Question: So I'm writing some HML & CSS for drop-down lists and I got it to work, but I get a problem when adding more than 2 elements in the div, the elements after the second one are being tabbed down. I can't figure out what's the problem, any suggestions?
Here's my HTML code:
'''
<!DOCTYPE html PUBLIC "-//W3C//DID XHTML 1.0 Transitional// EN" "http://www.w3.org/TR/xhtmli/DTD.xhtmli-transitional.dtd">
<html xmlns="http://www.w3.org/1999/xhtml">
<head>
<link rel="stylesheet" type="text/css" href="css/dropDown.css">
<meta http-equiv="Content-Type" contents="text/html; charst=utf-8" />
<title> My Website </title>
</head>
<body>
<div id="wrapper">
<div id="navMenu">
<ul>
<li><a href="#"> Home </a></li>
</ul>
<ul>
<li><a href="#"> Top 10 Defenders </a>
<ul>
<li><a href="#"> Title 1 </li>
<li><a href="#"> Title 2 </li>
<li><a href="#"> Title 3 </li>
<li><a href="#"> Title 4 </li>
<li><a href="#"> Title 5 </li>
<li><a href="#"> Title 6 </li>
<li><a href="#"> Title 7 </li>
<li><a href="#"> Title 8 </li>
<li><a href="#"> Title 9 </li>
<li><a href="#"> Title 10 </li>
</ul>
</li>
</ul>
<ul>
<li><a href="#"> Top 10 Midfielders </a>
<ul>
<li><a href="#"> Title 1 </li>
<li><a href="#"> Title 2 </li>
<li><a href="#"> Title 3 </li>
<li><a href="#"> Title 4 </li>
<li><a href="#"> Title 5 </li>
<li><a href="#"> Title 6 </li>
<li><a href="#"> Title 7 </li>
<li><a href="#"> Title 8 </li>
<li><a href="#"> Title 9 </li>
<li><a href="#"> Title 10 </li>
</ul>
</li>
</ul>
<ul>
<li><a href="#"> Top 10 Forwards </a>
<ul>
<li><a href="#"> Title 1 </li>
<li><a href="#"> Title 2 </li>
<li><a href="#"> Title 3 </li>
<li><a href="#"> Title 4 </li>
<li><a href="#"> Title 5 </li>
<li><a href="#"> Title 6 </li>
<li><a href="#"> Title 7 </li>
<li><a href="#"> Title 8 </li>
<li><a href="#"> Title 9 </li>
<li><a href="#"> Title 10 </li>
</ul>
</li>
</ul>
<ul>
<li><a href="#"> Best Formations </a>
<ul>
<li><a href="#"> Title 1 </li>
<li><a href="#"> Title 2 </li>
<li><a href="#"> Title 3 </li>
<li><a href="#"> Title 4 </li>
<li><a href="#"> Title 5 </li>
<li><a href="#"> Title 6 </li>
<li><a href="#"> Title 7 </li>
<li><a href="#"> Title 8 </li>
<li><a href="#"> Title 9 </li>
<li><a href="#"> Title 10 </li>
</ul>
</li>
</ul>
</div>
</div>
</body>
</html>
'''
And this is my CSS:
'''
@charset "utf-8";
#navMenu{
margin:0;
width:75%;
padding:0;
}
#navMenu ul{
margin:0;
padding:0;
line-height:30px;
}
#navMenu li{
margin:0;
padding:0;
list-style:none;
float:left;
position:relative;
}
#navMenu ul li a{
text-align:center;
font-family:"Comic Sans MS", cursive;
text-decoration:none;
height:30px;
width:150px;
display:block;
color:#000;
}
#navMenu ul ul{
position:absolute;
visibility:hidden;
top:30px;
}
#navMenu ul li:hover ul{
visibility:visible;
}
'''
So my page looks like this at the moment:

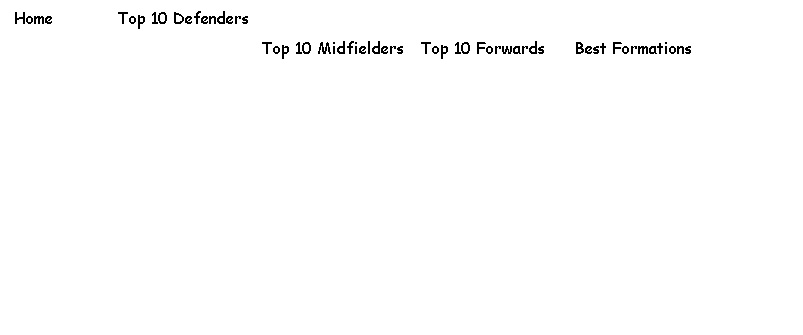
Answer: You have a 30px height in the navMenu ul li a .. meaning it will be pushed down.
Also I must point out that you re not using the your list items correctly. You close after each item in your upper list your unordened list, which is not neccesairy. I made a fiddle for you.
<URL>
'''
#navMenu ul li a{
text-align:center;
font-family:"Comic Sans MS", cursive;
text-decoration:none;
width:150px;
display:block;
color:#000;
}
'''